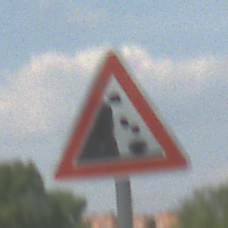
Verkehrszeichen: SteinschlagLinks
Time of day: MorningAfternoon
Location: Outdoor (Nature)
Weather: PartlyCloudy
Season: NotSpecified
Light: Natural